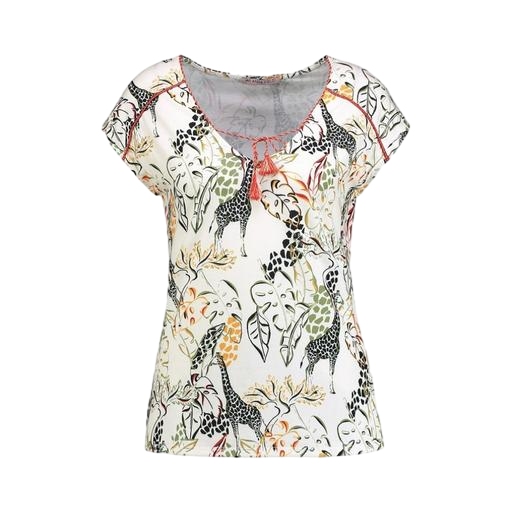
t-shirt wild print, white exotic print jersey t-shirt, multicolor floral-print t-shirt only macy, white background